Question: While ago I've uploaded an image to the Google Cloud Platform bucket and made it public. Direct link, from GCP looks like this:

But this link, when put as Avatar URL to the Hangouts Chat API is not working (showing default avatar on hangouts chat, instead of mine).
I also found a way to create an url, its: <URL> and this one is working, no idea why.
And my question is, why "official" link is not working, while the second one is working? What's the difference between them, difference between storage.cloud.google.com vs storage.googleapis.com?
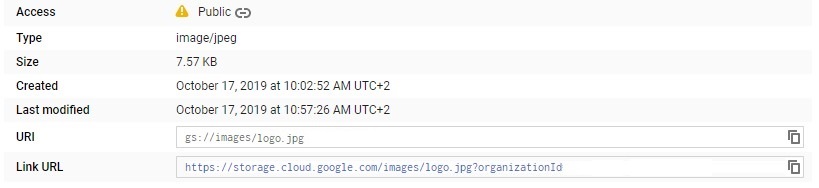
Answer: This should help you understand better what's the difference between the two links.
> Access to public objects
All requests to the storage.cloud.google.com URI require authentication. This applies even when allUsers have permission to access an object. If you want users to download anonymously accessible objects without authenticating, use the storage.googleapis.com URI documented in Direct API requests. For details and examples, see Accessing Public Data.
<URL> you have more information on the topic.
Hope this helps :)